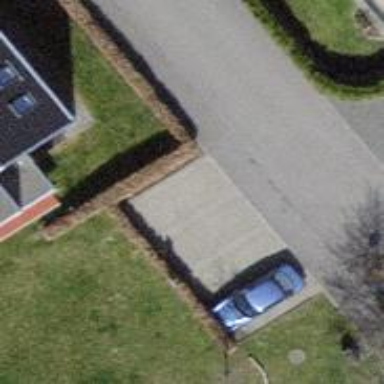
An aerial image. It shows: Parking area.